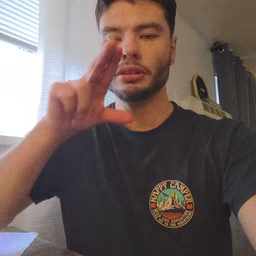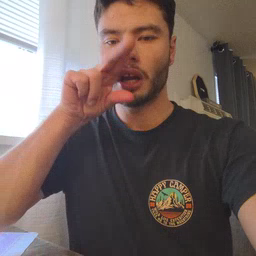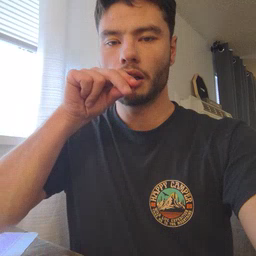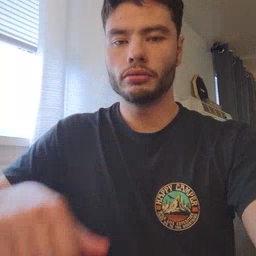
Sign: duck